Question: I have a plot that has two types of lines, but I cant get it to show up in the legend like the colours do. My datasets look like
'''
Role <- LETTERS[1:3]
df1 <- data.frame (totalFemByLevel = c(104,23,9),
totalMalByLevel = c(48,30,12),
Role)
df2 <- data.frame (totalFemByLevel = c(100,30,6),
totalMalByLevel = c(44,25,10),
Role)
'''
With one being from 2016 and the other being from 2019, both structured the same.
'''
CompareTotalPlot <- function(df1, df2, title) { Plot <- ggplot(data
= df1, aes(x = factor(Role), group = 1))+ #female=red, male = steelblue
geom_line(aes(y=totalFemByLevel, col = "red"), size = 1.5) +
geom_point(aes(y=totalFemByLevel, col = "red"), size = 7)+
geom_text(aes(y=totalFemByLevel, label = totalFemByLevel))+
geom_line(aes(y=totalMalByLevel, col ="steelblue"), size = 1.5) +
geom_point (aes(y=totalMalByLevel,col = "steelblue"), size = 7)+
geom_text(aes(y=totalMalByLevel, label = totalMalByLevel))+
scale_linetype_manual(name = "Year",
values = c(1,2),
labels = c("2019", "2016"))+ #l
scale_colour_manual(name = "Gender",
labels = c("Women","Men"),
values = c("red","steelblue"))+
labs(x= "Level",
y= "Total",
title = title
)
Plot <- Plot+geom_line(data=df2, aes(y=totalFemByLevel, col = "red"), size = 1, linetype = 2)+
geom_line(data=df2, aes(y=totalMalByLevel, col = "steelblue"), size = 1, linetype = 2 )
}
'''

This is the plot my current code outputs, Im happy with everything except for the legend.
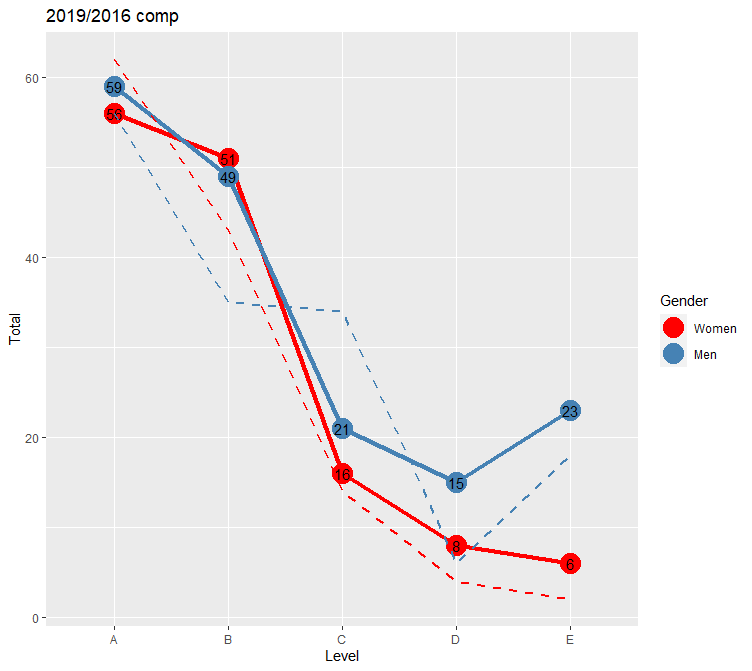
Answer: You haven't got anything mapped to the linetype aesthetic, so even if you could have a legend, you wouldn't have different line types on your plot.
Typically it's best if you're wanting to map aesthetics to variables for the purposes of creating a legend, it's best to do this by creating a single "long format" data frame. Here's a fully reproducible example (I have used your plot to recover the approximate data points rather than the example data frames):
'''
df1 <- data.frame(totalFemByLevel = c(56, 51, 16, 8, 6),
totalMalByLevel = c(59, 49, 21, 15, 23),
Role = LETTERS[1:5])
df2 <- data.frame(totalFemByLevel = c(62, 43, 14, 4, 1),
totalMalByLevel = c(56, 35, 34, 7, 18),
Role = LETTERS[1:5])
library(ggplot2)
library(dplyr)
bind_rows(df2, df1) %>%
mutate(Year = factor(c(rep(2019, 5), rep(2016, 5)))) %>%
tidyr::pivot_longer(cols = c("totalFemByLevel", "totalMalByLevel")) %>%
ggplot(aes(x = Role, y = value, color = name, group = paste(Year, name))) +
geom_line(aes(linetype = Year, size = Year)) +
geom_point(size = 7, aes(alpha = Year)) +
geom_text(aes(label = value, alpha = Year), colour = "black") +
scale_linetype_manual(values = c(1, 2)) +
scale_size_manual(values = c(1.5, 0.75)) +
scale_alpha_manual(values = c(1, 0), guide = guide_none()) +
scale_colour_manual(name = "Gender",
labels = c("Women", "Men"),
values = c("red", "steelblue")) +
labs(x= "Level", y= "Total", title = "2016/2019 Comparison")
'''

<URL>